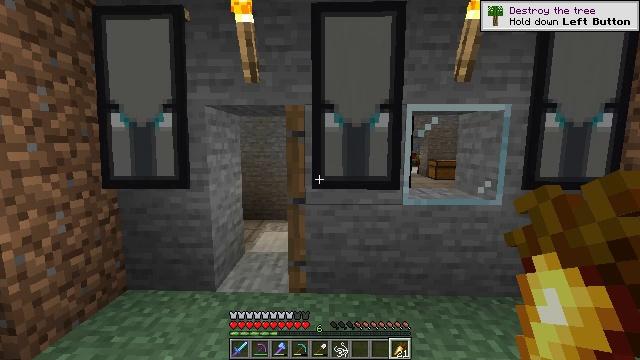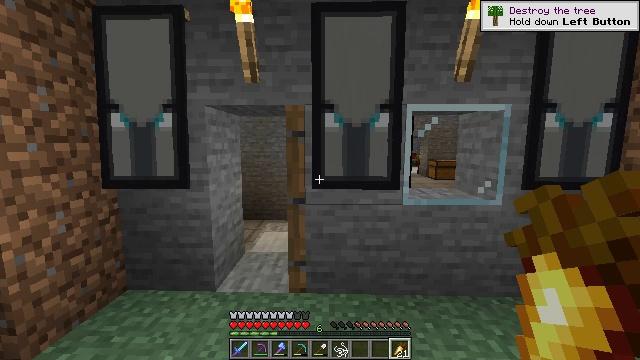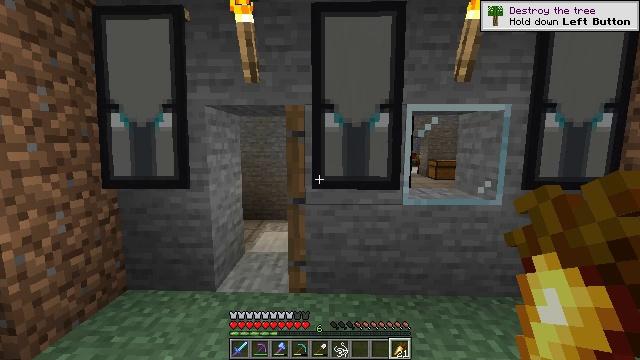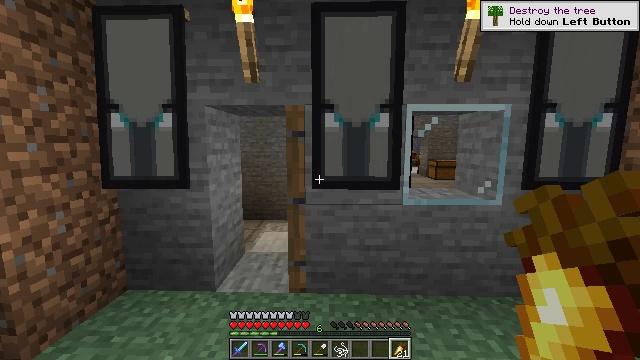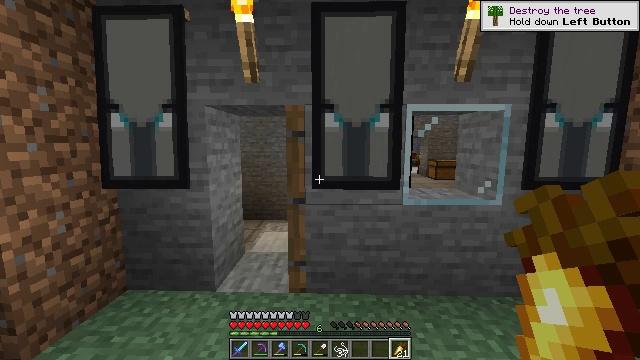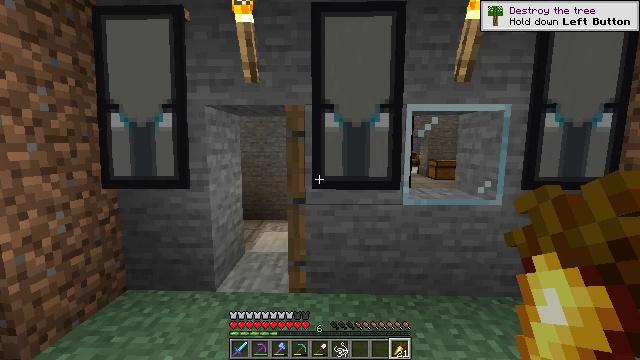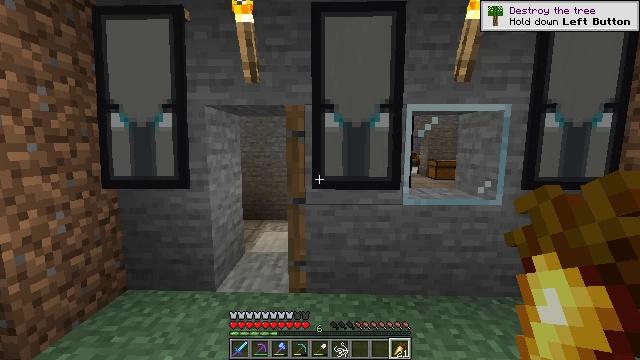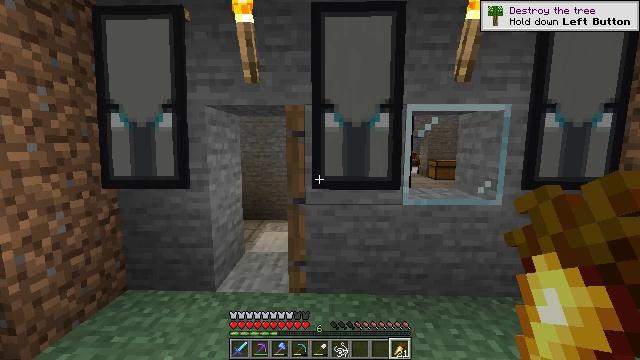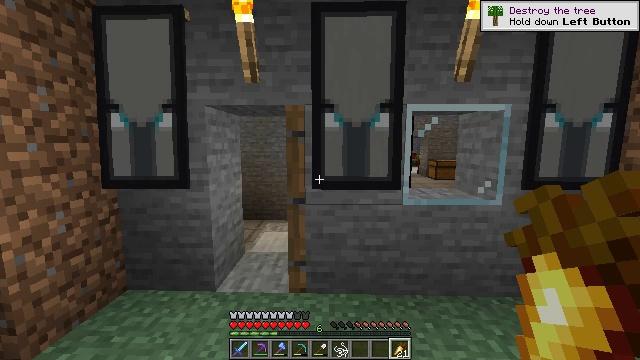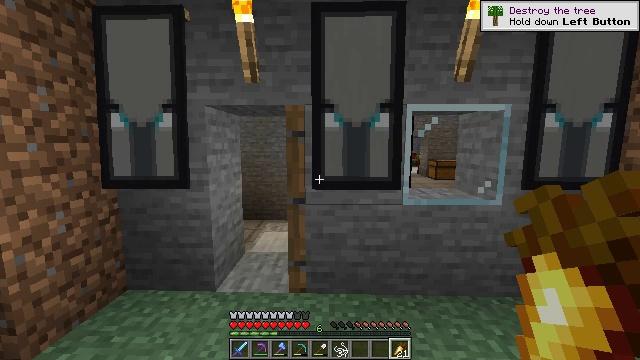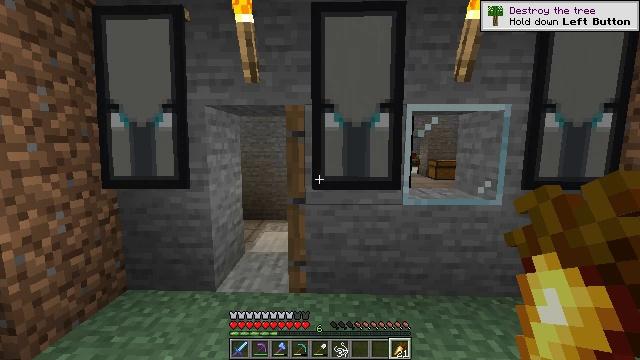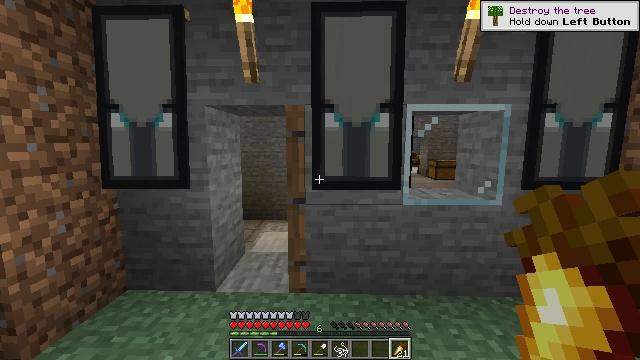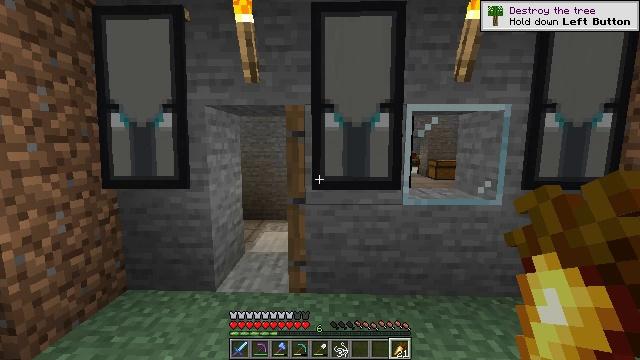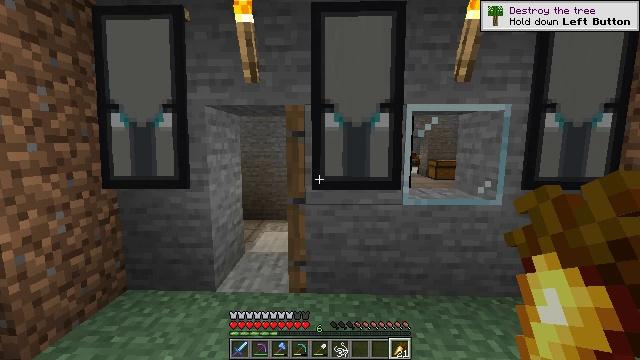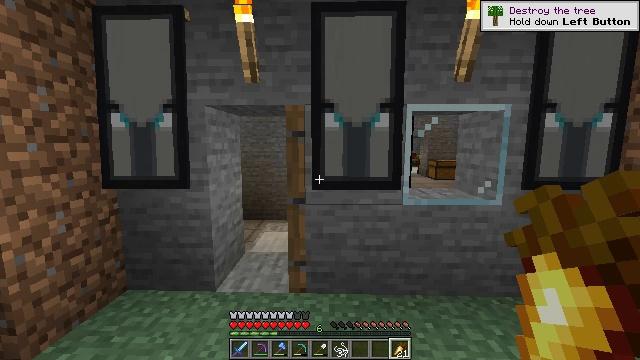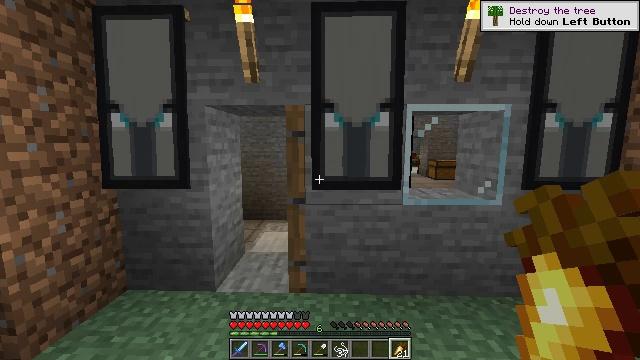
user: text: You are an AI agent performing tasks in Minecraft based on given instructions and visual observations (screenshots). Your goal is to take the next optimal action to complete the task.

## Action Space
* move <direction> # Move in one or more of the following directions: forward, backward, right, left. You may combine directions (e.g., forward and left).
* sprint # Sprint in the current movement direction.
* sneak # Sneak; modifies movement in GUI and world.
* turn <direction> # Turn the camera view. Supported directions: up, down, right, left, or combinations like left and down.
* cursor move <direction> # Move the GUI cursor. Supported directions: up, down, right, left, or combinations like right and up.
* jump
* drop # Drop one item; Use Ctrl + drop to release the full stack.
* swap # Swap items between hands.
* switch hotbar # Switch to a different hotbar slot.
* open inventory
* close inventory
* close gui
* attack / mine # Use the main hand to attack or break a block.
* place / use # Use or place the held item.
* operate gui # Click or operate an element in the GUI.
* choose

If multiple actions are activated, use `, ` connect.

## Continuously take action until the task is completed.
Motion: motion action
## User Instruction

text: Craft a smooth stone.
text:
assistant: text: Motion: no_op
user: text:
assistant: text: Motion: no_op
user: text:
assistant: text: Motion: no_op
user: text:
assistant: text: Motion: no_op
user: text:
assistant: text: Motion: no_op
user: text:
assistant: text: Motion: no_op
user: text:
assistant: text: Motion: no_op
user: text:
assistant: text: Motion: no_op
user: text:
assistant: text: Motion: no_op
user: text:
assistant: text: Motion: no_op
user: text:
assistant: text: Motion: no_op
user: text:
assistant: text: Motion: no_op
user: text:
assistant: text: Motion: no_op
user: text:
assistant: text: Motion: no_op
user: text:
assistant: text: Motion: no_op
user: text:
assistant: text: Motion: no_op
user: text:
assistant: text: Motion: no_op
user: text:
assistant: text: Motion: no_op
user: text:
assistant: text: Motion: no_op
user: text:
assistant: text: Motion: no_op
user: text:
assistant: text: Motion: no_op
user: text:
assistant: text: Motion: no_op
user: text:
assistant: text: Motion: no_op
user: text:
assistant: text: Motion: no_op
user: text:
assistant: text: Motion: no_op
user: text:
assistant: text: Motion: no_op
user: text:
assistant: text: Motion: no_op
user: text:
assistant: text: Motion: no_op
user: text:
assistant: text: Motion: no_op
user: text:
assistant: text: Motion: no_op